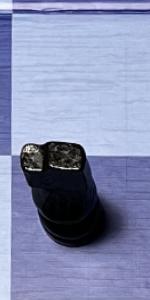
Label: Knight_Black